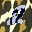
Label: 2